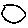
Label: circle